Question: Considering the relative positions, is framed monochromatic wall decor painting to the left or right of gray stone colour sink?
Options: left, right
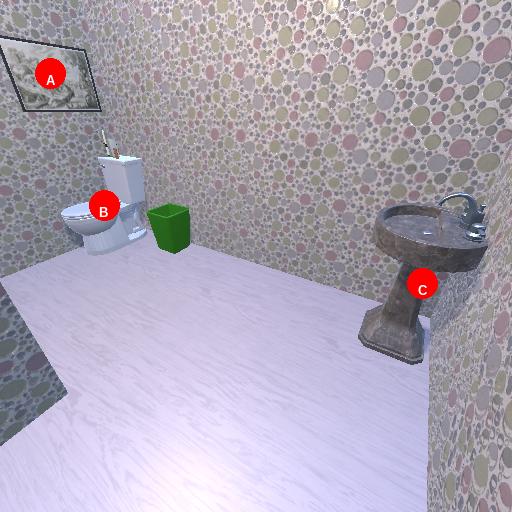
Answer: left